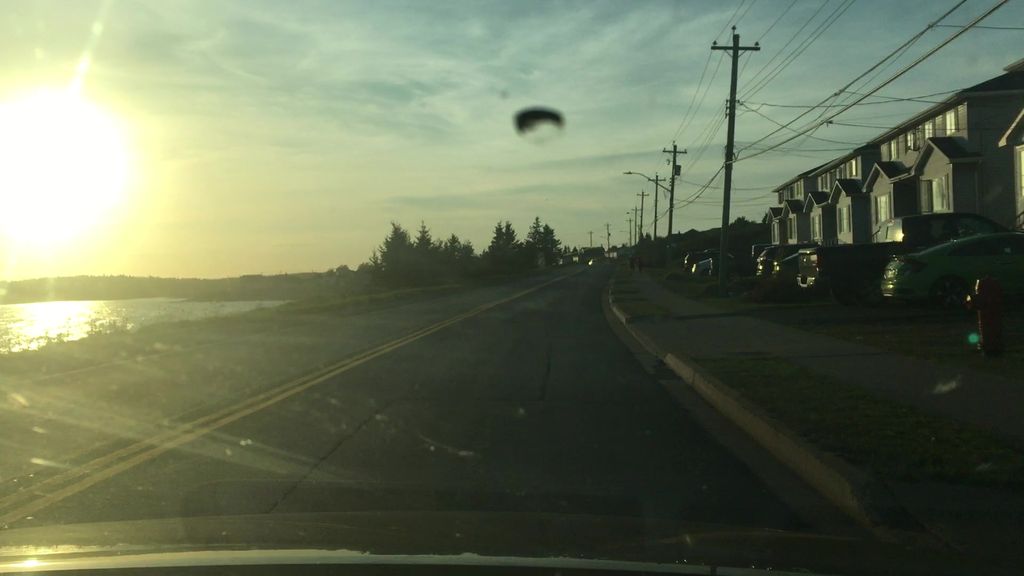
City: halifax